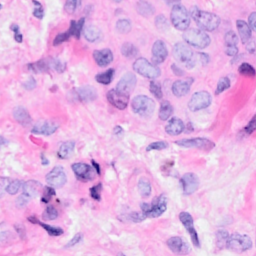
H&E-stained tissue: Breast